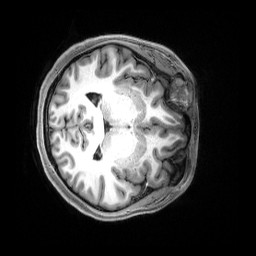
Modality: T1w
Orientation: axial
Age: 22
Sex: female
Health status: healthy
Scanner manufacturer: siemens
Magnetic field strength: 3 T
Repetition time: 2.5 s
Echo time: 0.00222 s